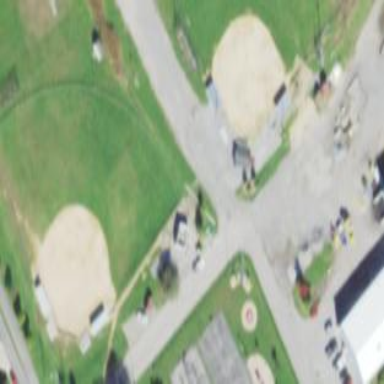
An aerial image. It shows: Softball pitch for leisure land activities.